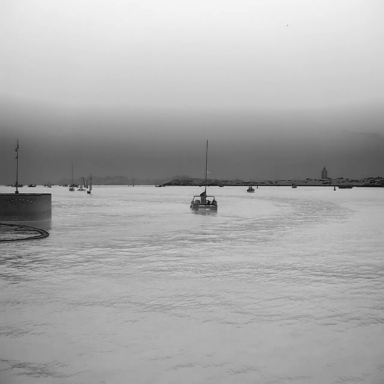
There are 13 objects shown in the infrared image, including a container_ship, six bulk_carriers, and six sailboats.